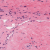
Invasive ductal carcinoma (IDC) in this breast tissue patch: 0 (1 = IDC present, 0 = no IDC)